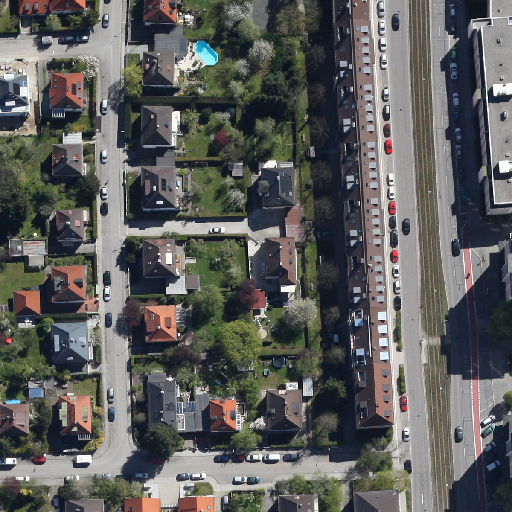
Referring expression: light-duty vehicle driving on the road